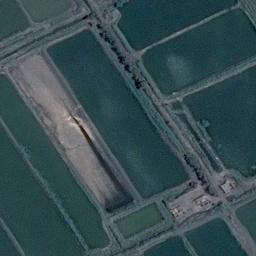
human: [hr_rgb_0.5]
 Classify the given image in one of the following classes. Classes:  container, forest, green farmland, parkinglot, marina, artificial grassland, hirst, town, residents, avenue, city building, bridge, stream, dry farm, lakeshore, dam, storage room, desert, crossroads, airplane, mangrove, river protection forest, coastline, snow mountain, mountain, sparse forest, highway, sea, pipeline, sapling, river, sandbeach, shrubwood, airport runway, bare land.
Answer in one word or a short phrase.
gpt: green farmland